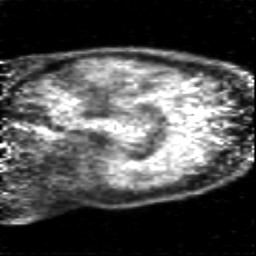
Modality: PET
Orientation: sagittal
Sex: male
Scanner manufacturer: siemens